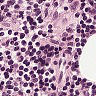
Metastatic tissue present: no